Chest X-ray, PA view. Patient: 31 years old, sex F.
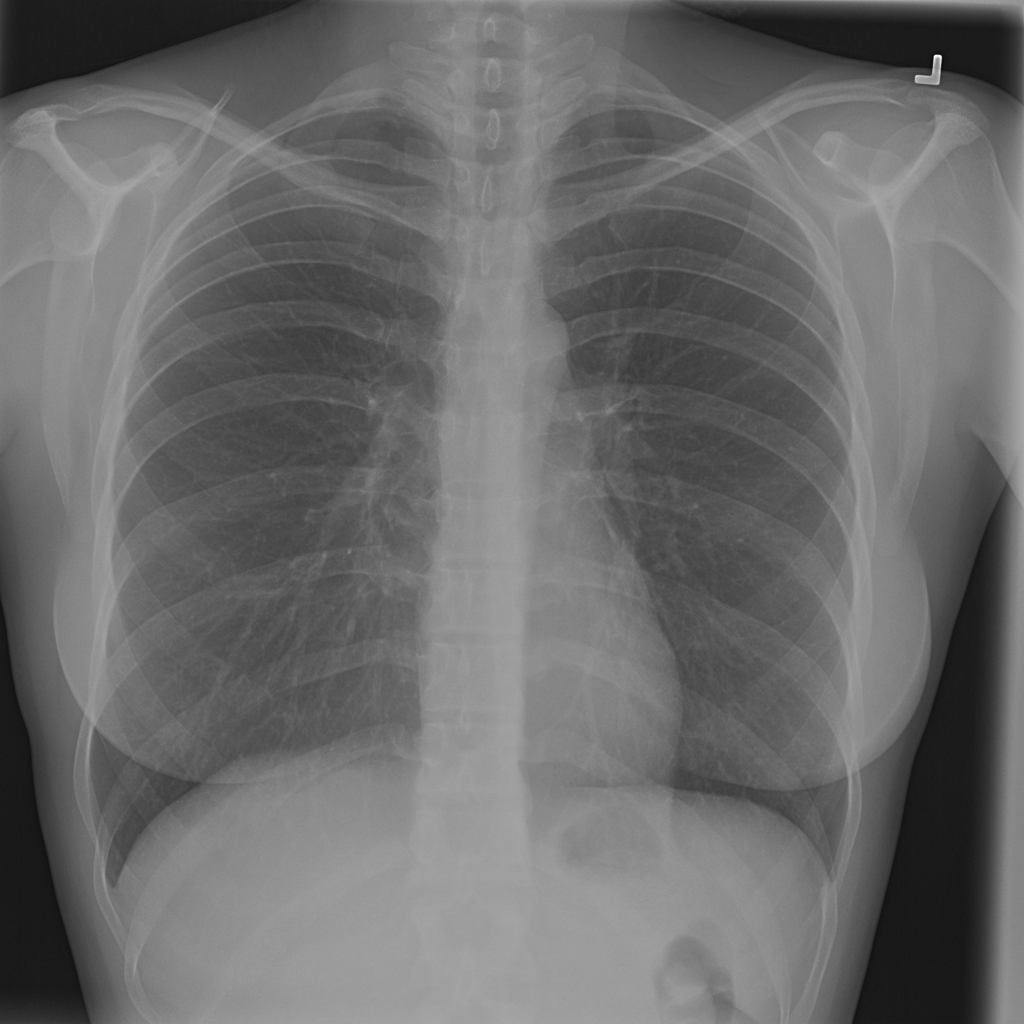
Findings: No Finding